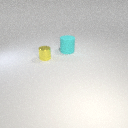
large cyan rubber cylinder to the right of small yellow metal cylinder